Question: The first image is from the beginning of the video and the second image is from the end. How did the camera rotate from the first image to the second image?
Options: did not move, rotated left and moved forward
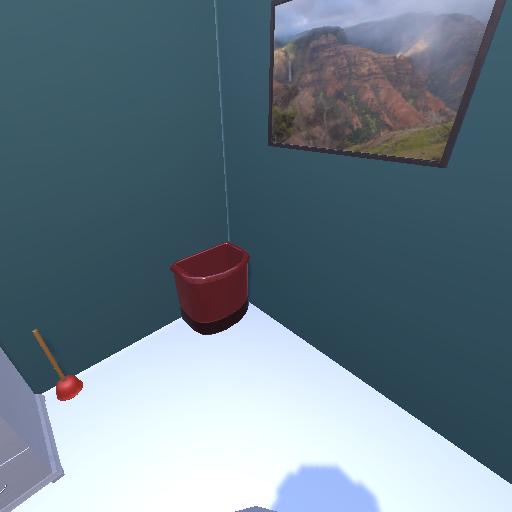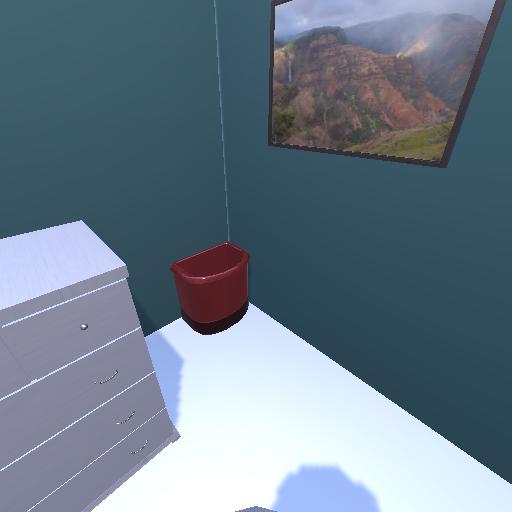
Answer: did not move